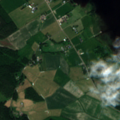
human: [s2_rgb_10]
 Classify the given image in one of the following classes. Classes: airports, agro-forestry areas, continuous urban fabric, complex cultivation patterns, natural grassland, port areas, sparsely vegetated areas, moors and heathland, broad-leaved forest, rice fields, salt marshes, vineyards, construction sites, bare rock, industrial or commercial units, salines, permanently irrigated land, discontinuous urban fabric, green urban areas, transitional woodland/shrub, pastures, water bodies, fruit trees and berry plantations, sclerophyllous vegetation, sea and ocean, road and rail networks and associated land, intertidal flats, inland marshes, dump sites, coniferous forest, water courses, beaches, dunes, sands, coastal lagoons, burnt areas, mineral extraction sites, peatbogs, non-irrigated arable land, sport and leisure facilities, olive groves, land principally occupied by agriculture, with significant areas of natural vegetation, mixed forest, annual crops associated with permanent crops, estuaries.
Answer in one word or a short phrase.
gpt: non-irrigated arable land, land principally occupied by agriculture, with significant areas of natural vegetation, mixed forest, water bodies